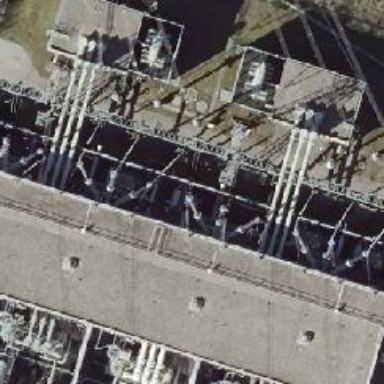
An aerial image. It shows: Power line with 3 cables running through bay.